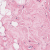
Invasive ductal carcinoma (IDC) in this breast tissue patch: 0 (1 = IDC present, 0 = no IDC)